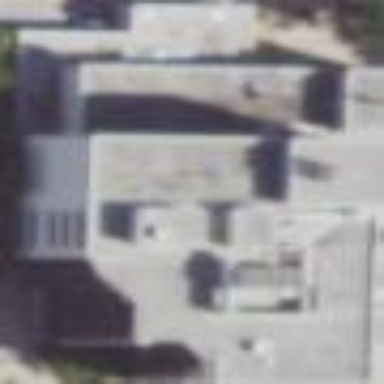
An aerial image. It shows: Office building.